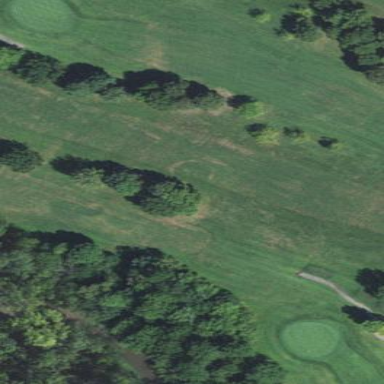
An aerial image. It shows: Well-maintained golf fairway within grassy area designated for the sport of golf.